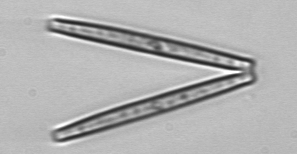
Label: Thalassionema